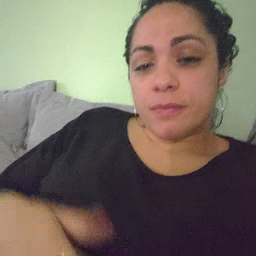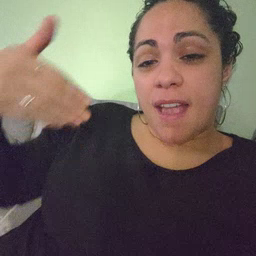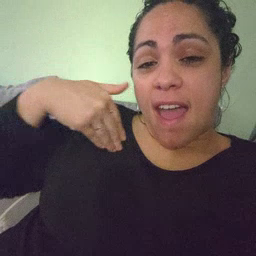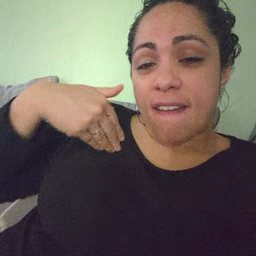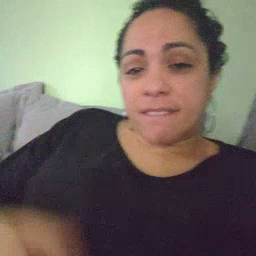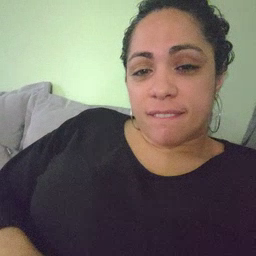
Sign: have